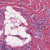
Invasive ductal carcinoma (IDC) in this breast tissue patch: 1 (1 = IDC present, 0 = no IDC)